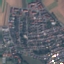
Land use / land cover class: Residential